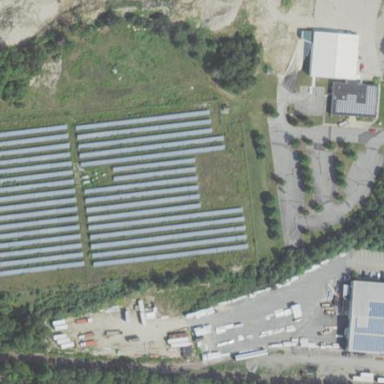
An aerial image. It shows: Solar photovoltaic power plant surrounded by fence.